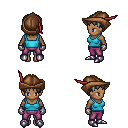
a pixel art fantasy rpg character, female body template, human, dark skin, teal pirate shirt, magenta pants, gray plain hairstyle, leather cap, metal gloves, metal boots, four views (front, back, left, right), 2x2 character sprite sheet, small pixel art, hard edges, no anti-aliasing